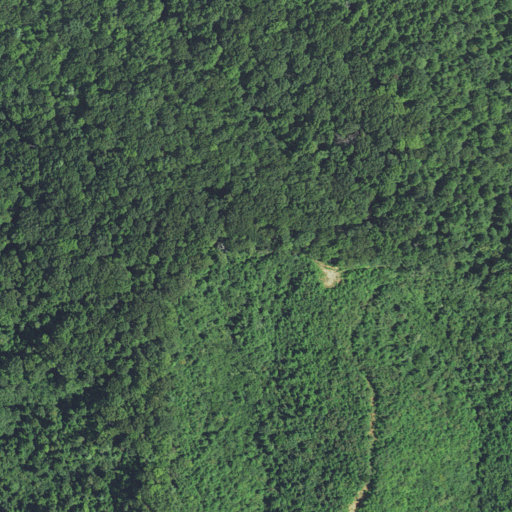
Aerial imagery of mountain in North Carolina named Nayor Knob containing deciduous forest, shrub, and mixed forest